Question: I am a Perl programmer learning Python. I am writing my code in emacs debugging with 'python -m pdb script.py' using Python 2.7.3.
I would like to know what is the python equivalent to in Perl adding a '$DB::single=1;1;' to a specific line of python code, so that when running the debugger, it will stop there, even if it's a different source code file from where the execution started (e.g. a line of code in a library being used by 'script.py').
Any ideas?
EDITED: after looking at 'pdb.set_trace()' or 'ipdb.set_trace()', I consider them good solutions but not 100% identical to the behaviour of '$DB::single=1;1;'. This is, I would like the breakpoint to be on the set_trace line, instead of the next line. This is accomplished in Perl's '$DB::single=1;' by adding another statement in the same line: '1;', which makes it '$DB::single=1;1;'.
Using 'set_trace()', I get the breakpoint at the line after the statement, even if I add '1;' after it. Still not fully understanding how Python treats multi-statement lines in comparison to Perl.
Anybody?

Any ideas?
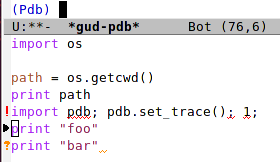
Answer: Python comes with debugger called <URL>. To stop a script at given point in code put the following
'''
import pdb; pdb.set_trace()
'''
Since you are using emacs, you would may want to try out the command 'pdb' provided by 'gud.el' (: You do not need to preload 'python-mode' to run 'pdb', thanks @Andreas Rohler for correction) . Start it by 'pdb name_of_script.py', then you can set breakpoint from emacs by pressing at the line you want to set breakpoint at. I recommend you to use 'menu-bar' to explore the commands provided by the debugger ('GUD'). You can also use the usual 'pdb' commands in the '*gud-pdb*' buffer started by emacs.